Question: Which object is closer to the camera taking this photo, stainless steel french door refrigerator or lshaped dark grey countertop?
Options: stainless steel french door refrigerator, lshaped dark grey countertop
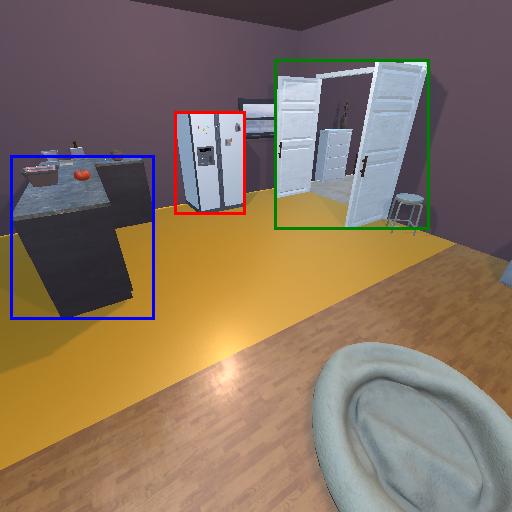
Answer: stainless steel french door refrigerator